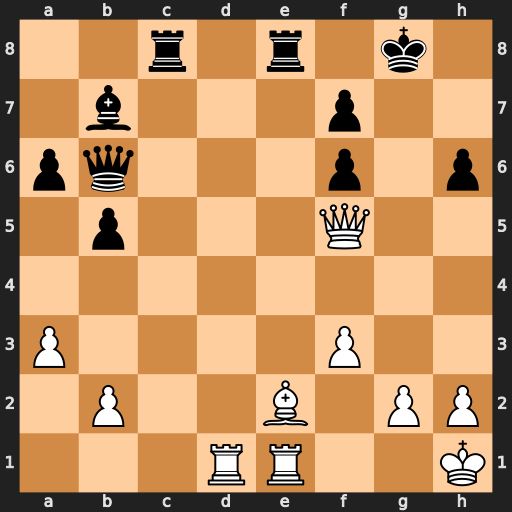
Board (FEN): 2r1r1k1/1b3p2/pq3p1p/1p3Q2/8/P4P2/1P2B1PP/3RR2K
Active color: w
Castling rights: -
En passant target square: -
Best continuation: Bd3 Rxe1+ Rxe1 Qe6 Qh7+